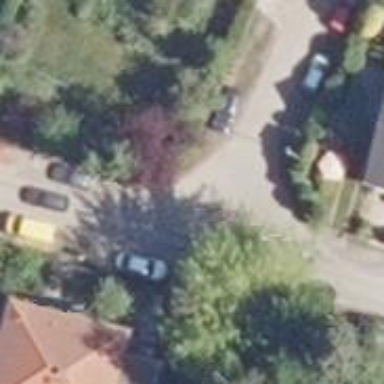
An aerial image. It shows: Residential road.